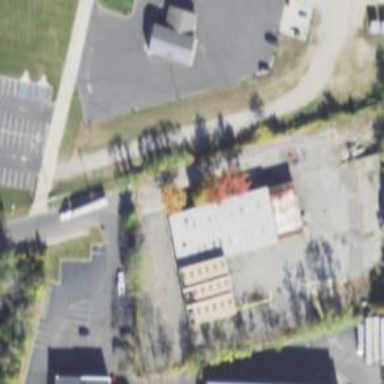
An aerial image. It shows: Commercial building.